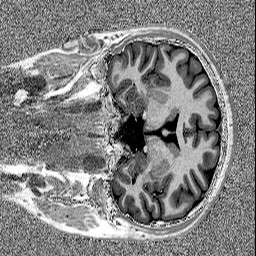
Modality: MP2RAGE
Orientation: coronal
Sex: male